Field crop: maize
Growth stage: 1
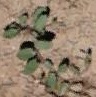
Species: convolvulus